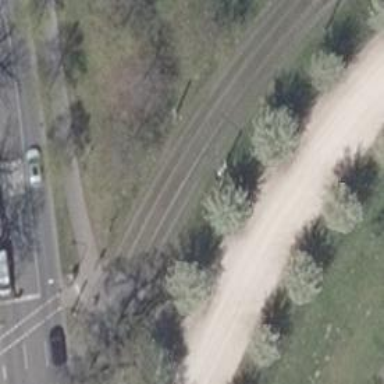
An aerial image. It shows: Railway signal.